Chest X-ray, AP view. Patient: 26 years old, sex F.
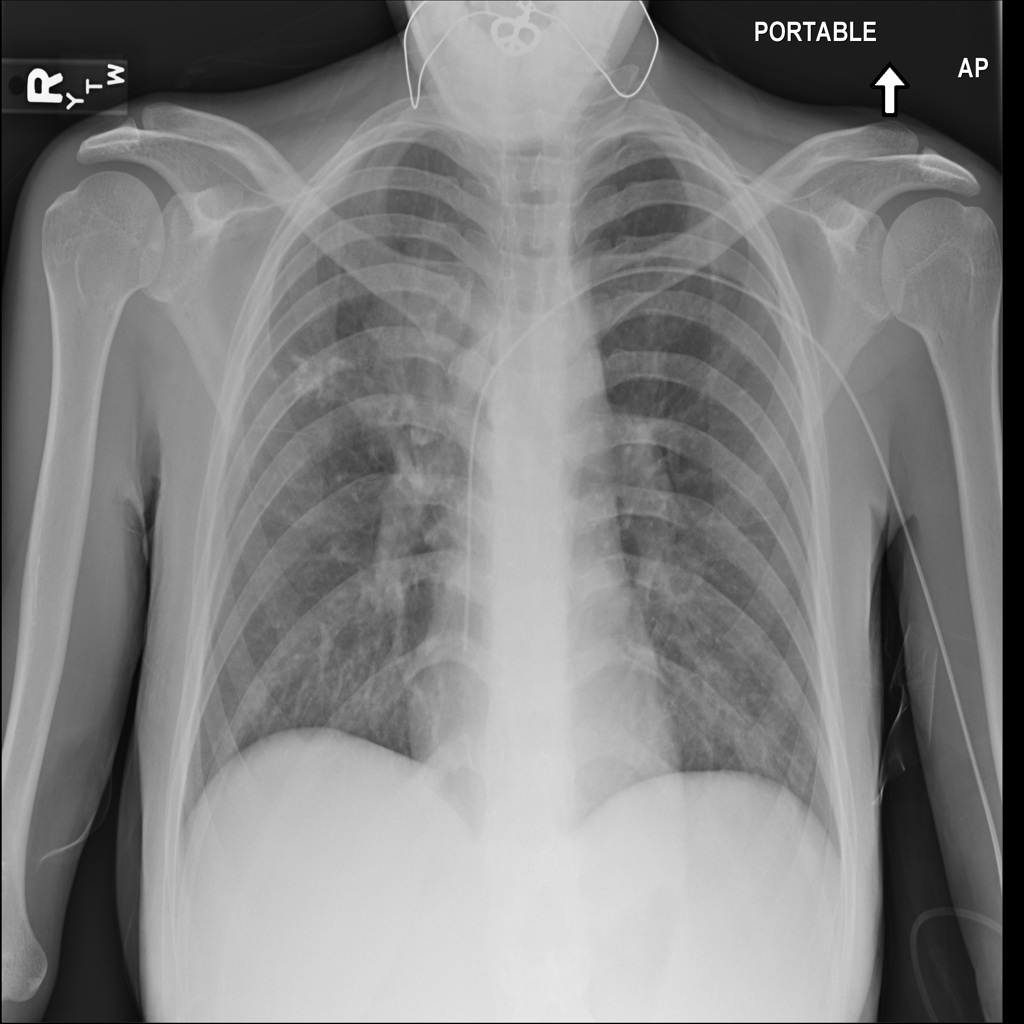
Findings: Infiltration, Nodule